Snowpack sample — Buffalo Mountain, Silverthorne, Colorado, USA (1/25/25, 10:11 AM MST)
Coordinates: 39.6222, -106.1139
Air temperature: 22 °F
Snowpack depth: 110 cm
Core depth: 10 cm
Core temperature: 46.4 °F
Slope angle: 12°, slope face: 102°
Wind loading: high
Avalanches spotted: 0
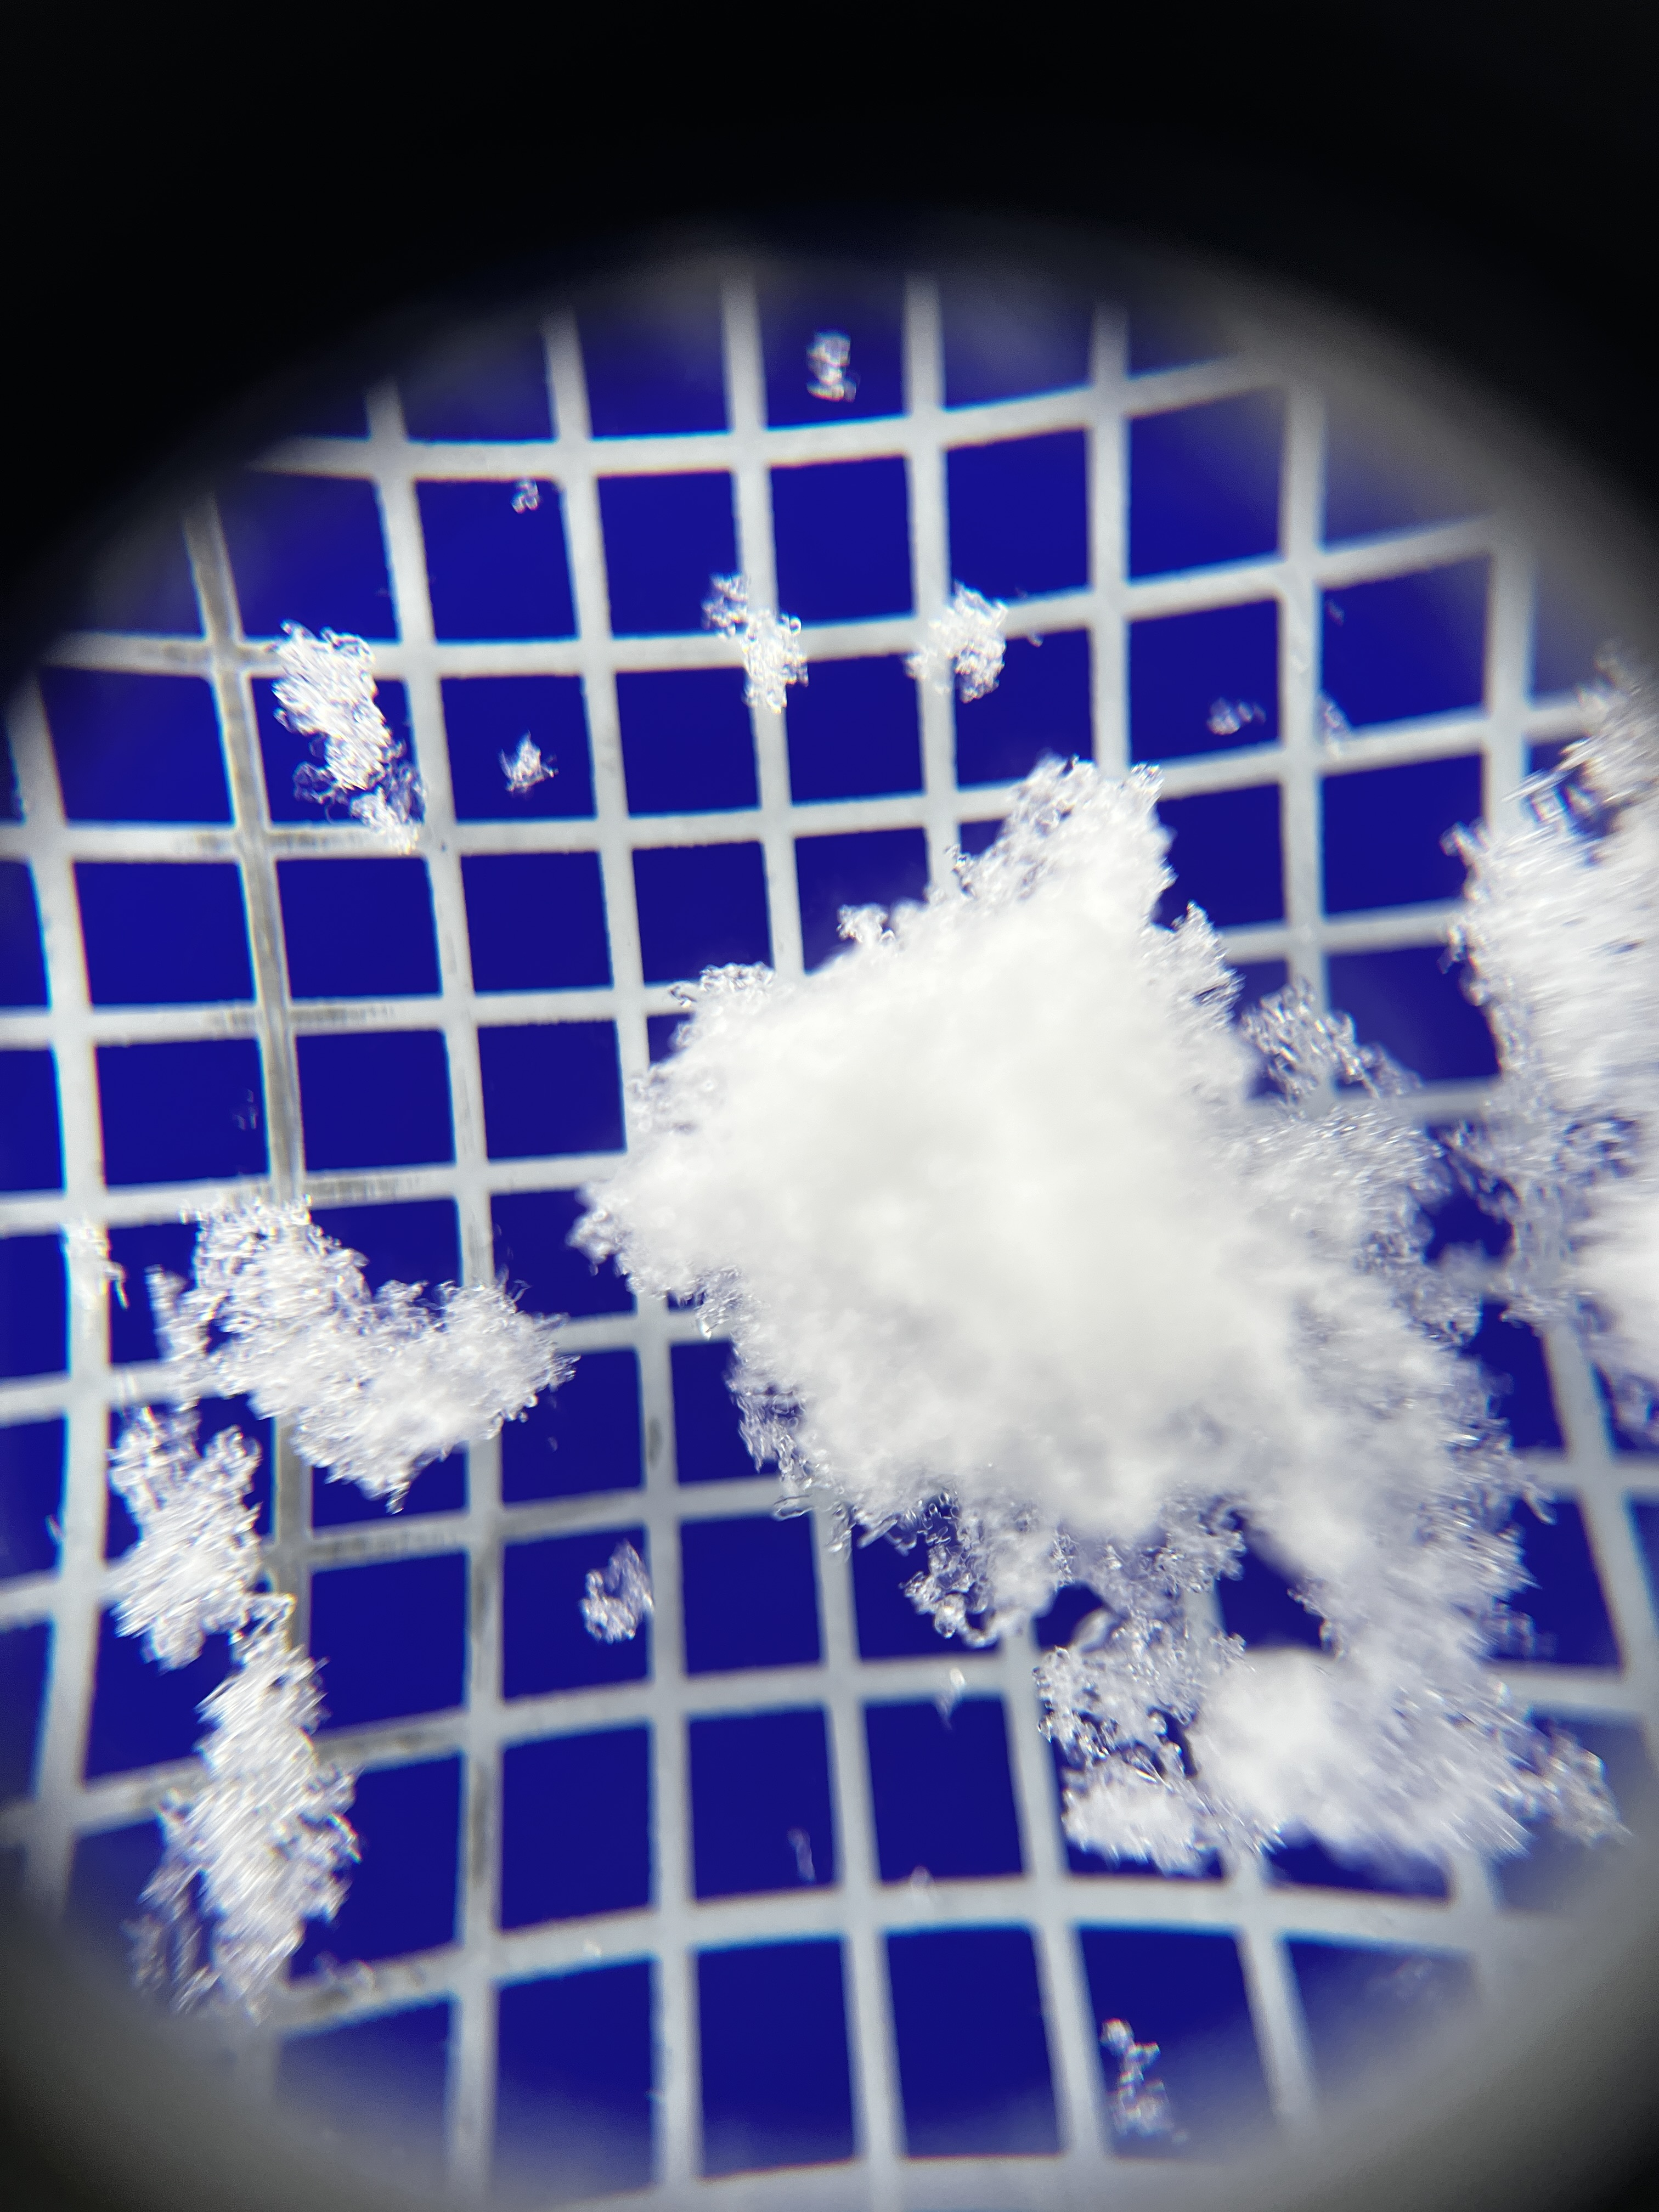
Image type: magnified_profile
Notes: No avalanches nearby, collected on the outskirts of a fire break 15 meters from the treeline, on way to Buffalo and Red Mountain